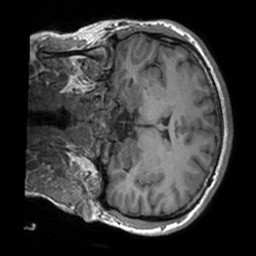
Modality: T1w
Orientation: coronal
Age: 28
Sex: female
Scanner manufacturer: siemens
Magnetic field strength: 3 T
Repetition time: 1.9 s
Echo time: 0.00252 s